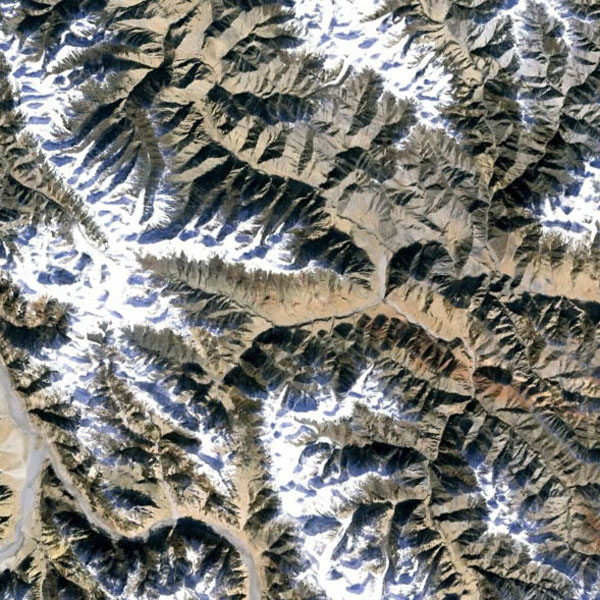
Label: Mountain